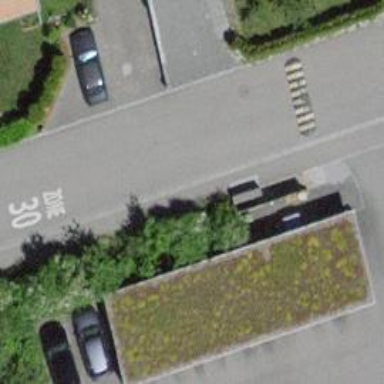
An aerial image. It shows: Carport with flat roof.